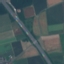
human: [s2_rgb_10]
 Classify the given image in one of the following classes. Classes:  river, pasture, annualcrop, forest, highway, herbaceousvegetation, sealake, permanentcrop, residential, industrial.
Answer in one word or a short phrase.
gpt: Highway